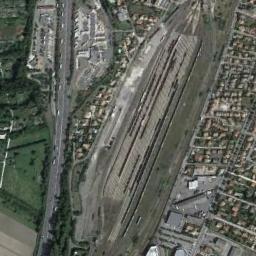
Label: railway_station